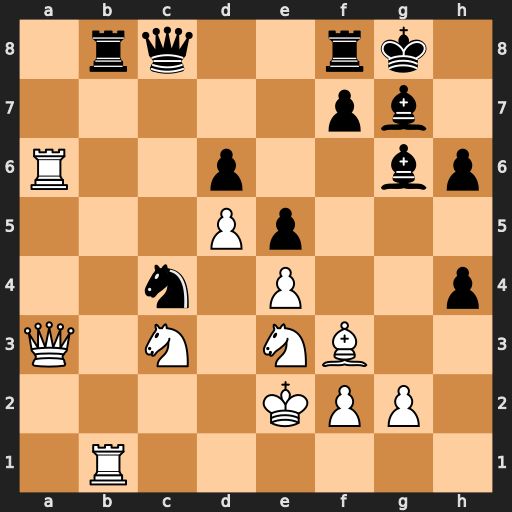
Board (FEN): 1rq2rk1/5pb1/R2p2bp/3Pp3/2n1P2p/Q1N1NB2/4KPP1/1R6
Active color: w
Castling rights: -
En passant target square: -
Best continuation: Rxb8 Nxa3 Rxc8